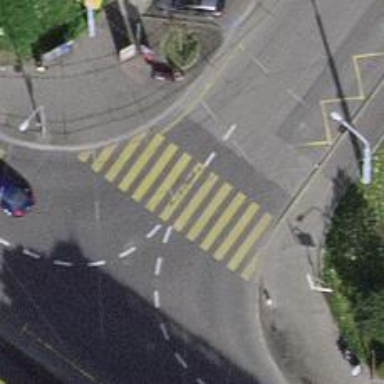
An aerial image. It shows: Uncontrolled zebra crossing with zebra markings.